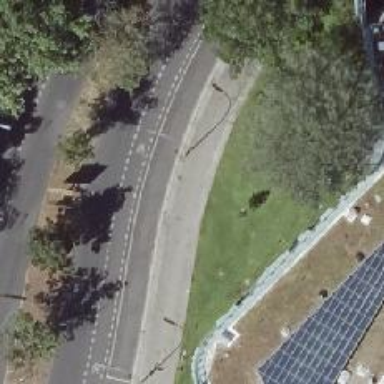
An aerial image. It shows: Sidewalk along the footway.